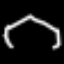
Label: octagon